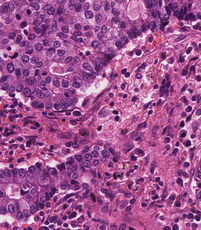
Tumor epithelial tissue: yes
Tumor-associated stroma tissue: yes
Normal tissue: no